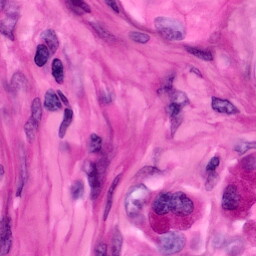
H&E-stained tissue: Pancreatic